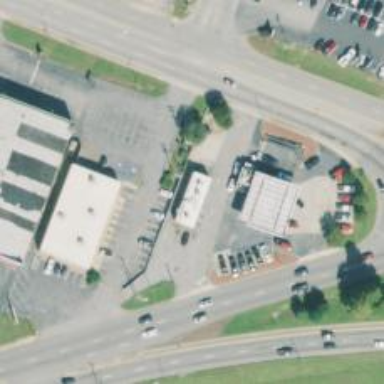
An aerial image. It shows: Convenience shop.